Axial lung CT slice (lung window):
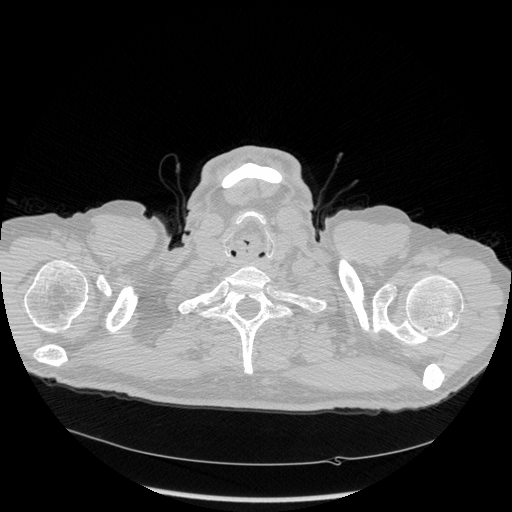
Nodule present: no